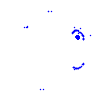
Particle: pion